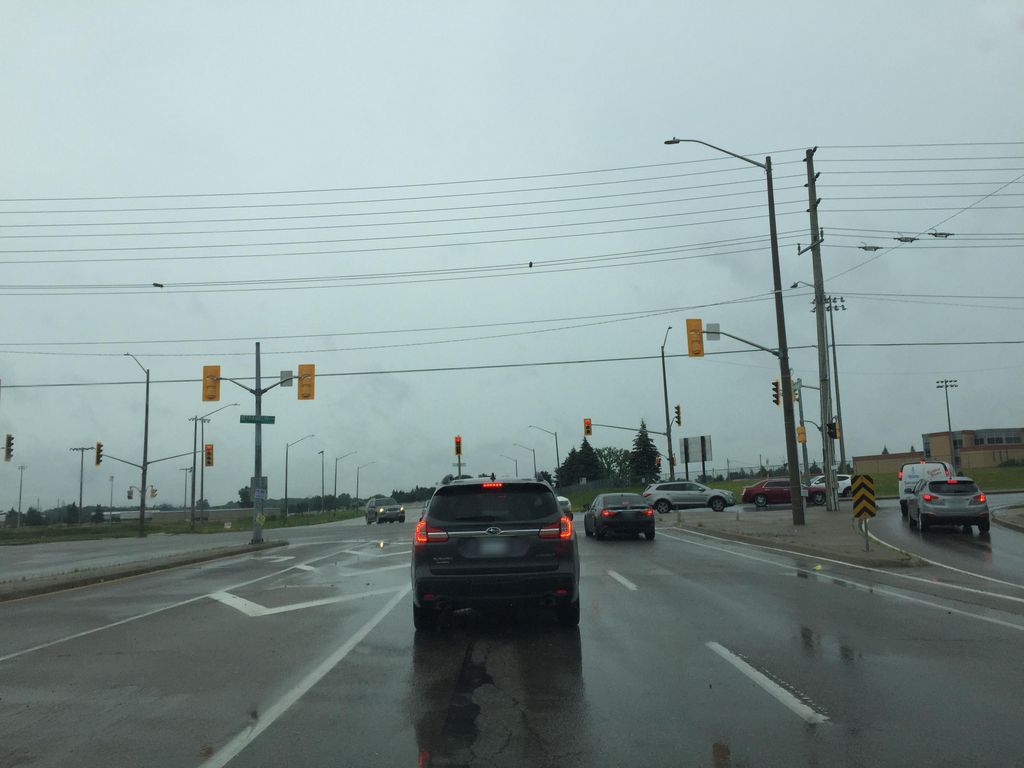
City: kitchener-waterloo